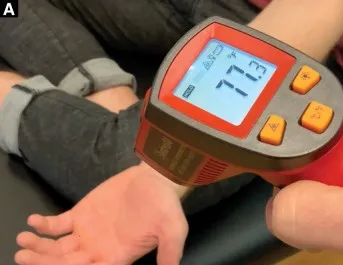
(A) Tissue temperature taken at the MCP joint.
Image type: medical_photograph (skin_photograph)